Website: walmart
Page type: billing-address
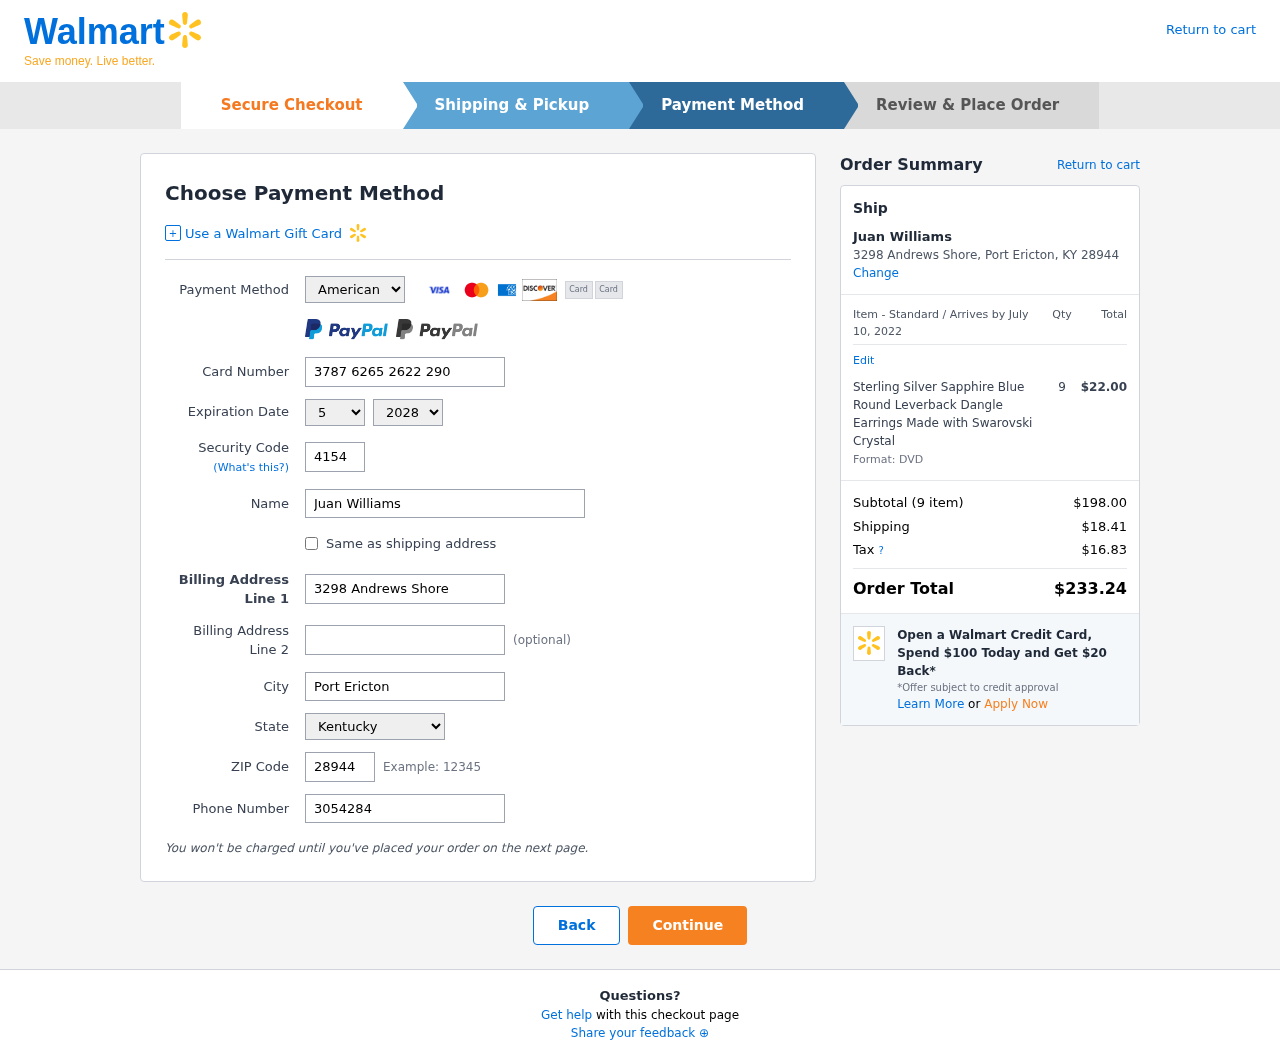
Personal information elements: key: PII_CARD_CVV
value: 4154
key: PII_CARD_EXPIRY_MONTH
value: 05
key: PII_CARD_EXPIRY_YEAR
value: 28
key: PII_CARD_NUMBER
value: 3787 6265 2622 290
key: PII_CARD_TYPE
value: American Express
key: PII_CITY
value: Port Ericton
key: PII_CITY_STATE_ZIP
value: Port Ericton, KY 28944
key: PII_FULLNAME
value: Juan Williams
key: PII_PHONE
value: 3054284330
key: PII_POSTCODE
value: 28944
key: PII_STATE
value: Kentucky
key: PII_STREET
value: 3298 Andrews Shore
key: PII_FULLNAME2
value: Juan Williams
Product elements: key: PRODUCT1_NAME
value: Sterling Silver Sapphire Blue Round Leverback Dangle Earrings Made with Swarovski Crystal
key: PRODUCT1_PRICE
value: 22
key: PRODUCT1_QUANTITY
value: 9
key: PRODUCT1_DESC
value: Format: DVD
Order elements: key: ORDER_DELIVERY_DATE
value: July 10, 2022
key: ORDER_NUM_ITEMS
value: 9
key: ORDER_SUBTOTAL
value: $198.00
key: ORDER_SHIPPING_COST
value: $18.41
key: ORDER_TAX
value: $16.83
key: ORDER_TOTAL
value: $233.24